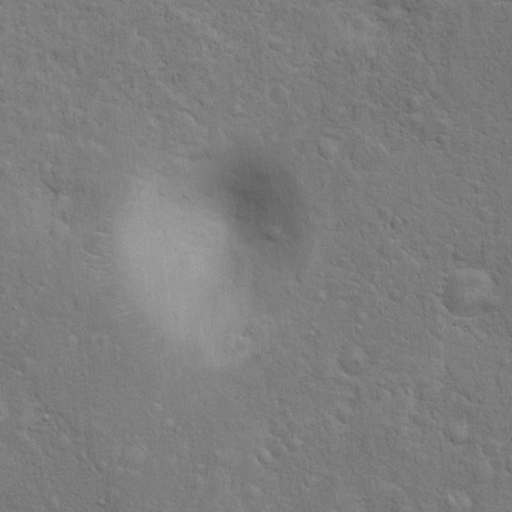
Objects detected: cone